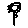
Label: flower